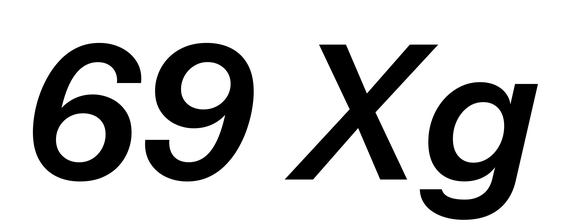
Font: InstrumentSans-Italic_SemiBold_Italic